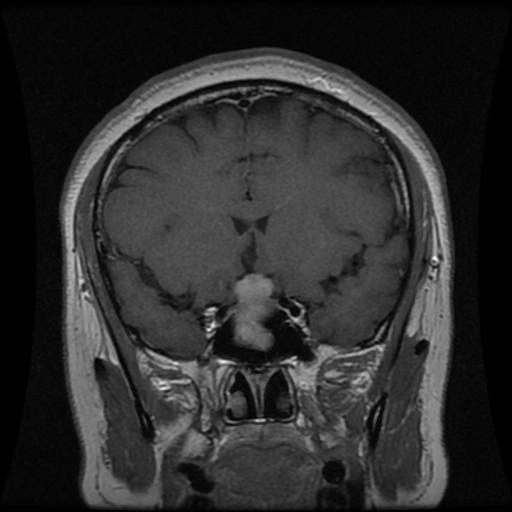
Label: pituitary